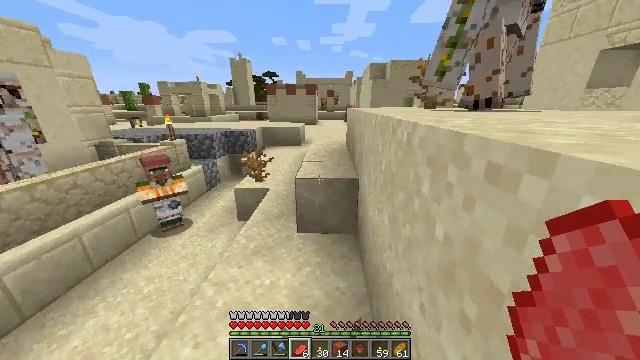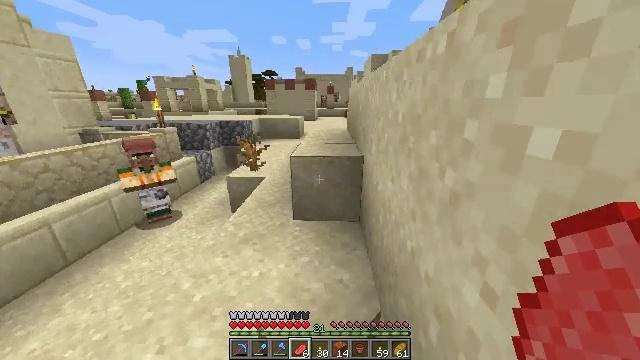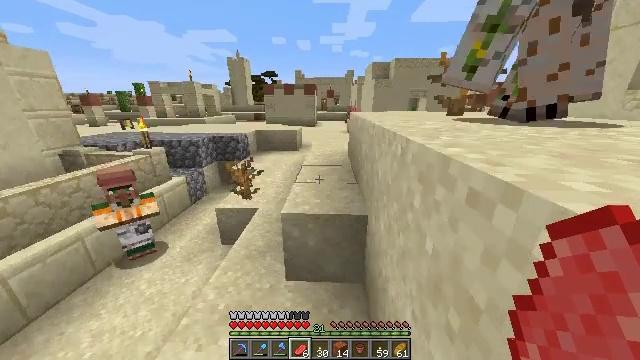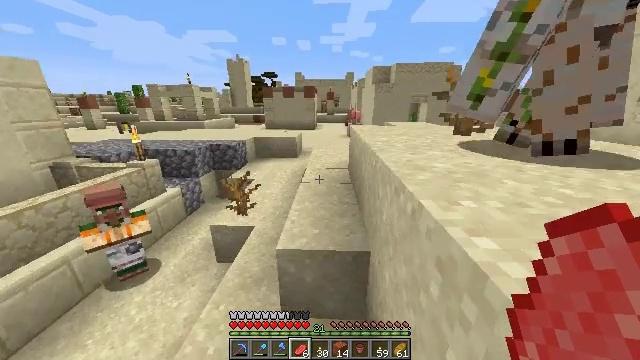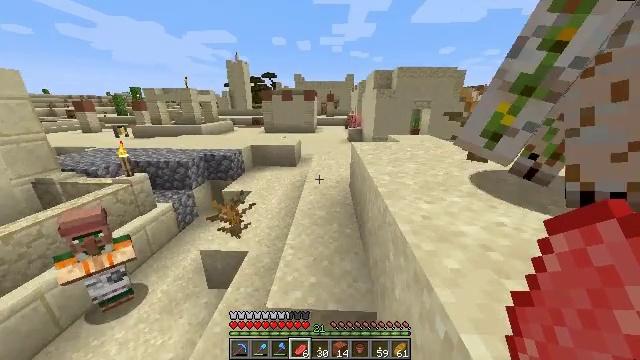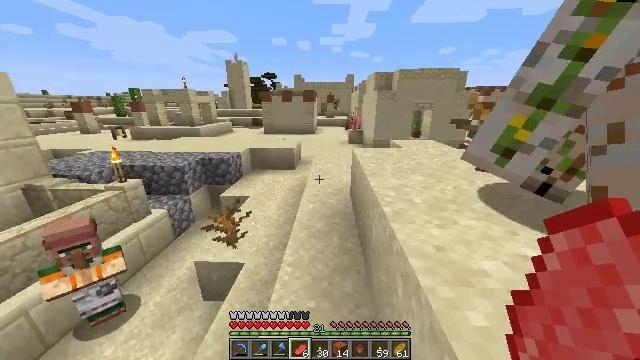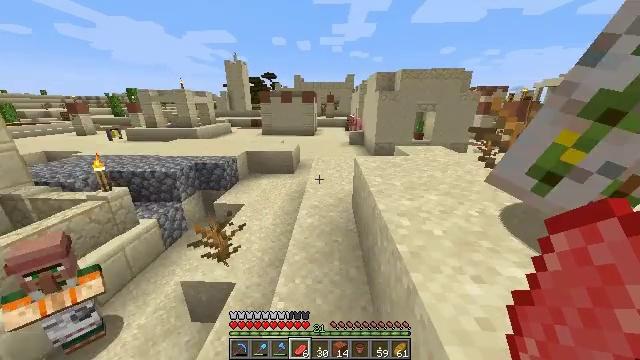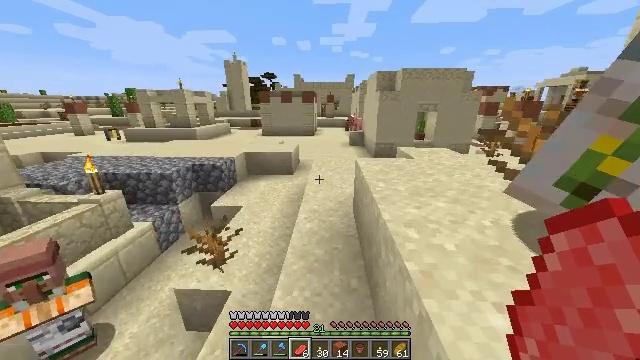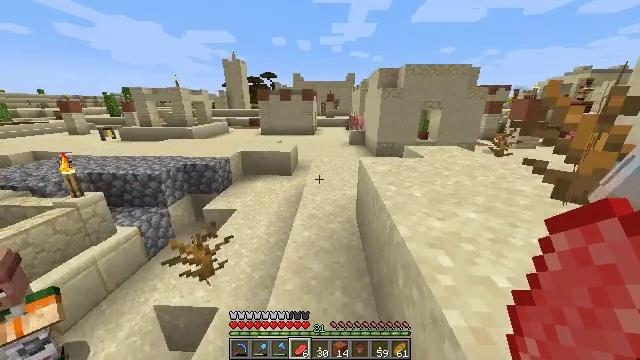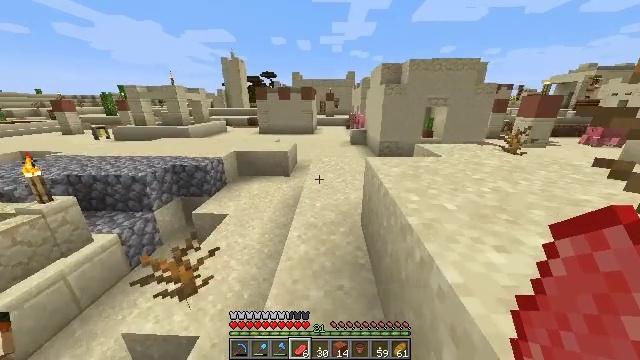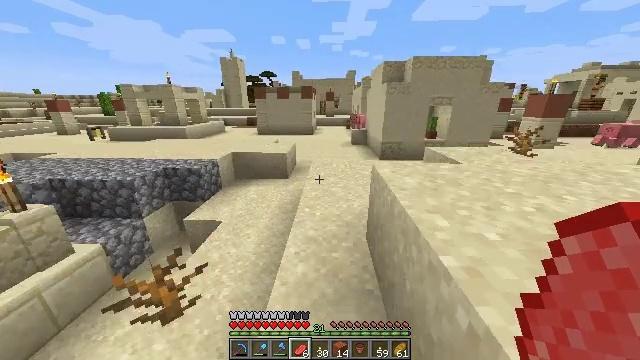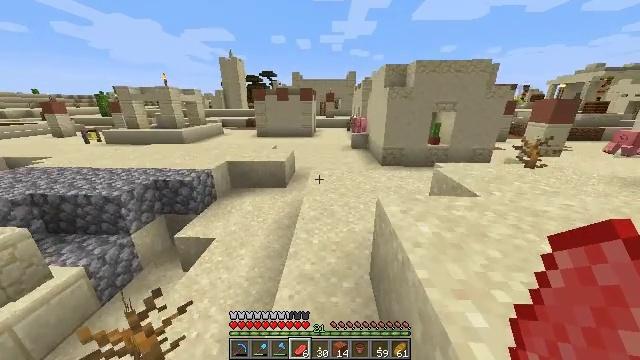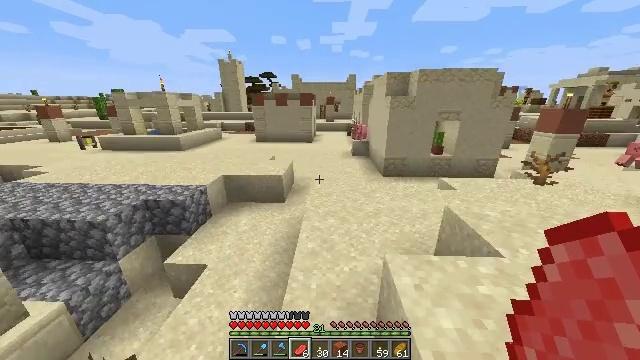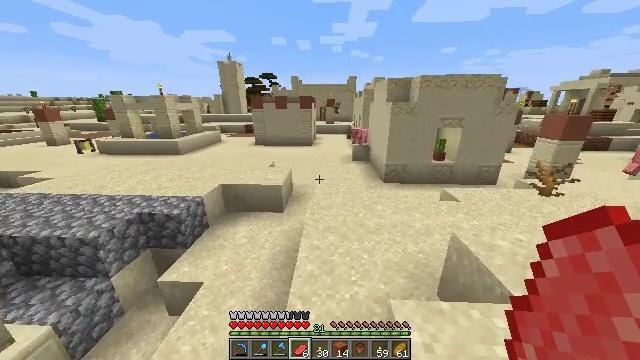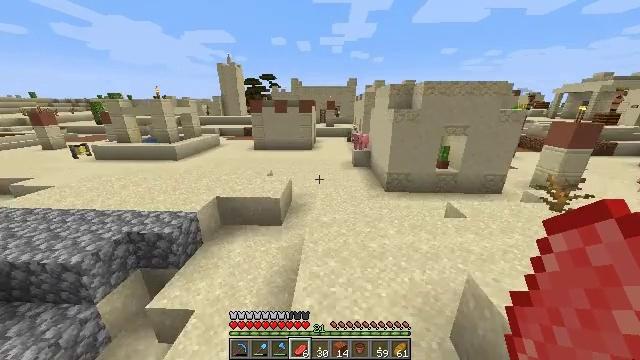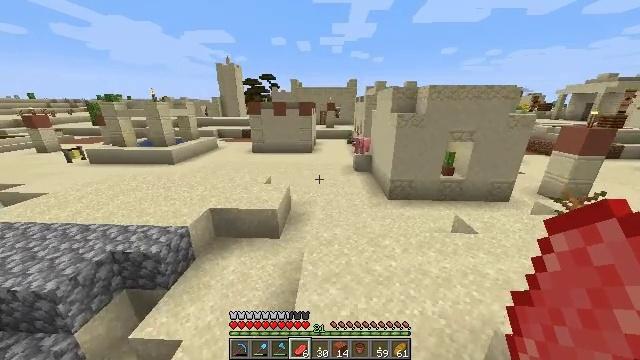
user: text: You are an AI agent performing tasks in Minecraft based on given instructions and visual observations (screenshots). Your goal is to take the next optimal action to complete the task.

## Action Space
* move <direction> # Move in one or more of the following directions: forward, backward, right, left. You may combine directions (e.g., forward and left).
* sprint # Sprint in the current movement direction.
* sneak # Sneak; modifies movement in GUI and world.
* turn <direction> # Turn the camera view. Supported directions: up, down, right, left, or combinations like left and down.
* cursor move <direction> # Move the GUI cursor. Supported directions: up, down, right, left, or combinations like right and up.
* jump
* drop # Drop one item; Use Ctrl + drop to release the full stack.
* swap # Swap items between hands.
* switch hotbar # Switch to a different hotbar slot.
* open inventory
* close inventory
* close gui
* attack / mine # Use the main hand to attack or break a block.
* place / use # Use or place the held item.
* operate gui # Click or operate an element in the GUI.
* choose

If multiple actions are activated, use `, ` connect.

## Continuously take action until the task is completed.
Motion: motion action
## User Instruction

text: Break the acacia fence to collect it.
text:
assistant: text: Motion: move forward, sprint, jump
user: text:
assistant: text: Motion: move forward, sprint, jump
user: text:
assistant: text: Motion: move forward, sprint, jump
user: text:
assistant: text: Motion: move forward, sprint, jump
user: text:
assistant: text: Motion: move forward, sprint, jump
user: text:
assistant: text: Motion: move forward, sprint, jump
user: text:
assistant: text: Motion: move forward, sprint, jump
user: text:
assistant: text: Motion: move forward, sprint, jump
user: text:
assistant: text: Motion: move forward, sprint, jump
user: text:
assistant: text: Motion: move forward, sprint, jump
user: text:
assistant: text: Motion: move forward, sprint, jump
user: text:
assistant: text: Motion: move forward, sprint, jump
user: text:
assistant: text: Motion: move forward, sprint, jump
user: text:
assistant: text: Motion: move forward, sprint, jump
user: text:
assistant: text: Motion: move forward, sprint, jump
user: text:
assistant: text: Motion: move forward, sprint, jump
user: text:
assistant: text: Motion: move forward, sprint, jump
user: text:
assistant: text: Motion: move forward, sprint, jump
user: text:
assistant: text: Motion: move forward, sprint, jump
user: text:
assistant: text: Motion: move forward, sprint, jump
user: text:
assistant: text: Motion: move forward, sprint, jump
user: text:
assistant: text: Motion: move forward, sprint, jump
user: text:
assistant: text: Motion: move forward, sprint, jump
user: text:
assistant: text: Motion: move forward, sprint, jump
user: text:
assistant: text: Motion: move forward and move right, sprint, jump
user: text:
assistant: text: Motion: move forward and move right, sprint, jump
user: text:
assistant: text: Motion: move forward and move right, sprint, jump
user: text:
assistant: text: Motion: move forward and move right, sprint, jump
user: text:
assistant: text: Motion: move forward and move right, sprint, jump
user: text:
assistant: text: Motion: move forward and move right, sprint, jump